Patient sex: F
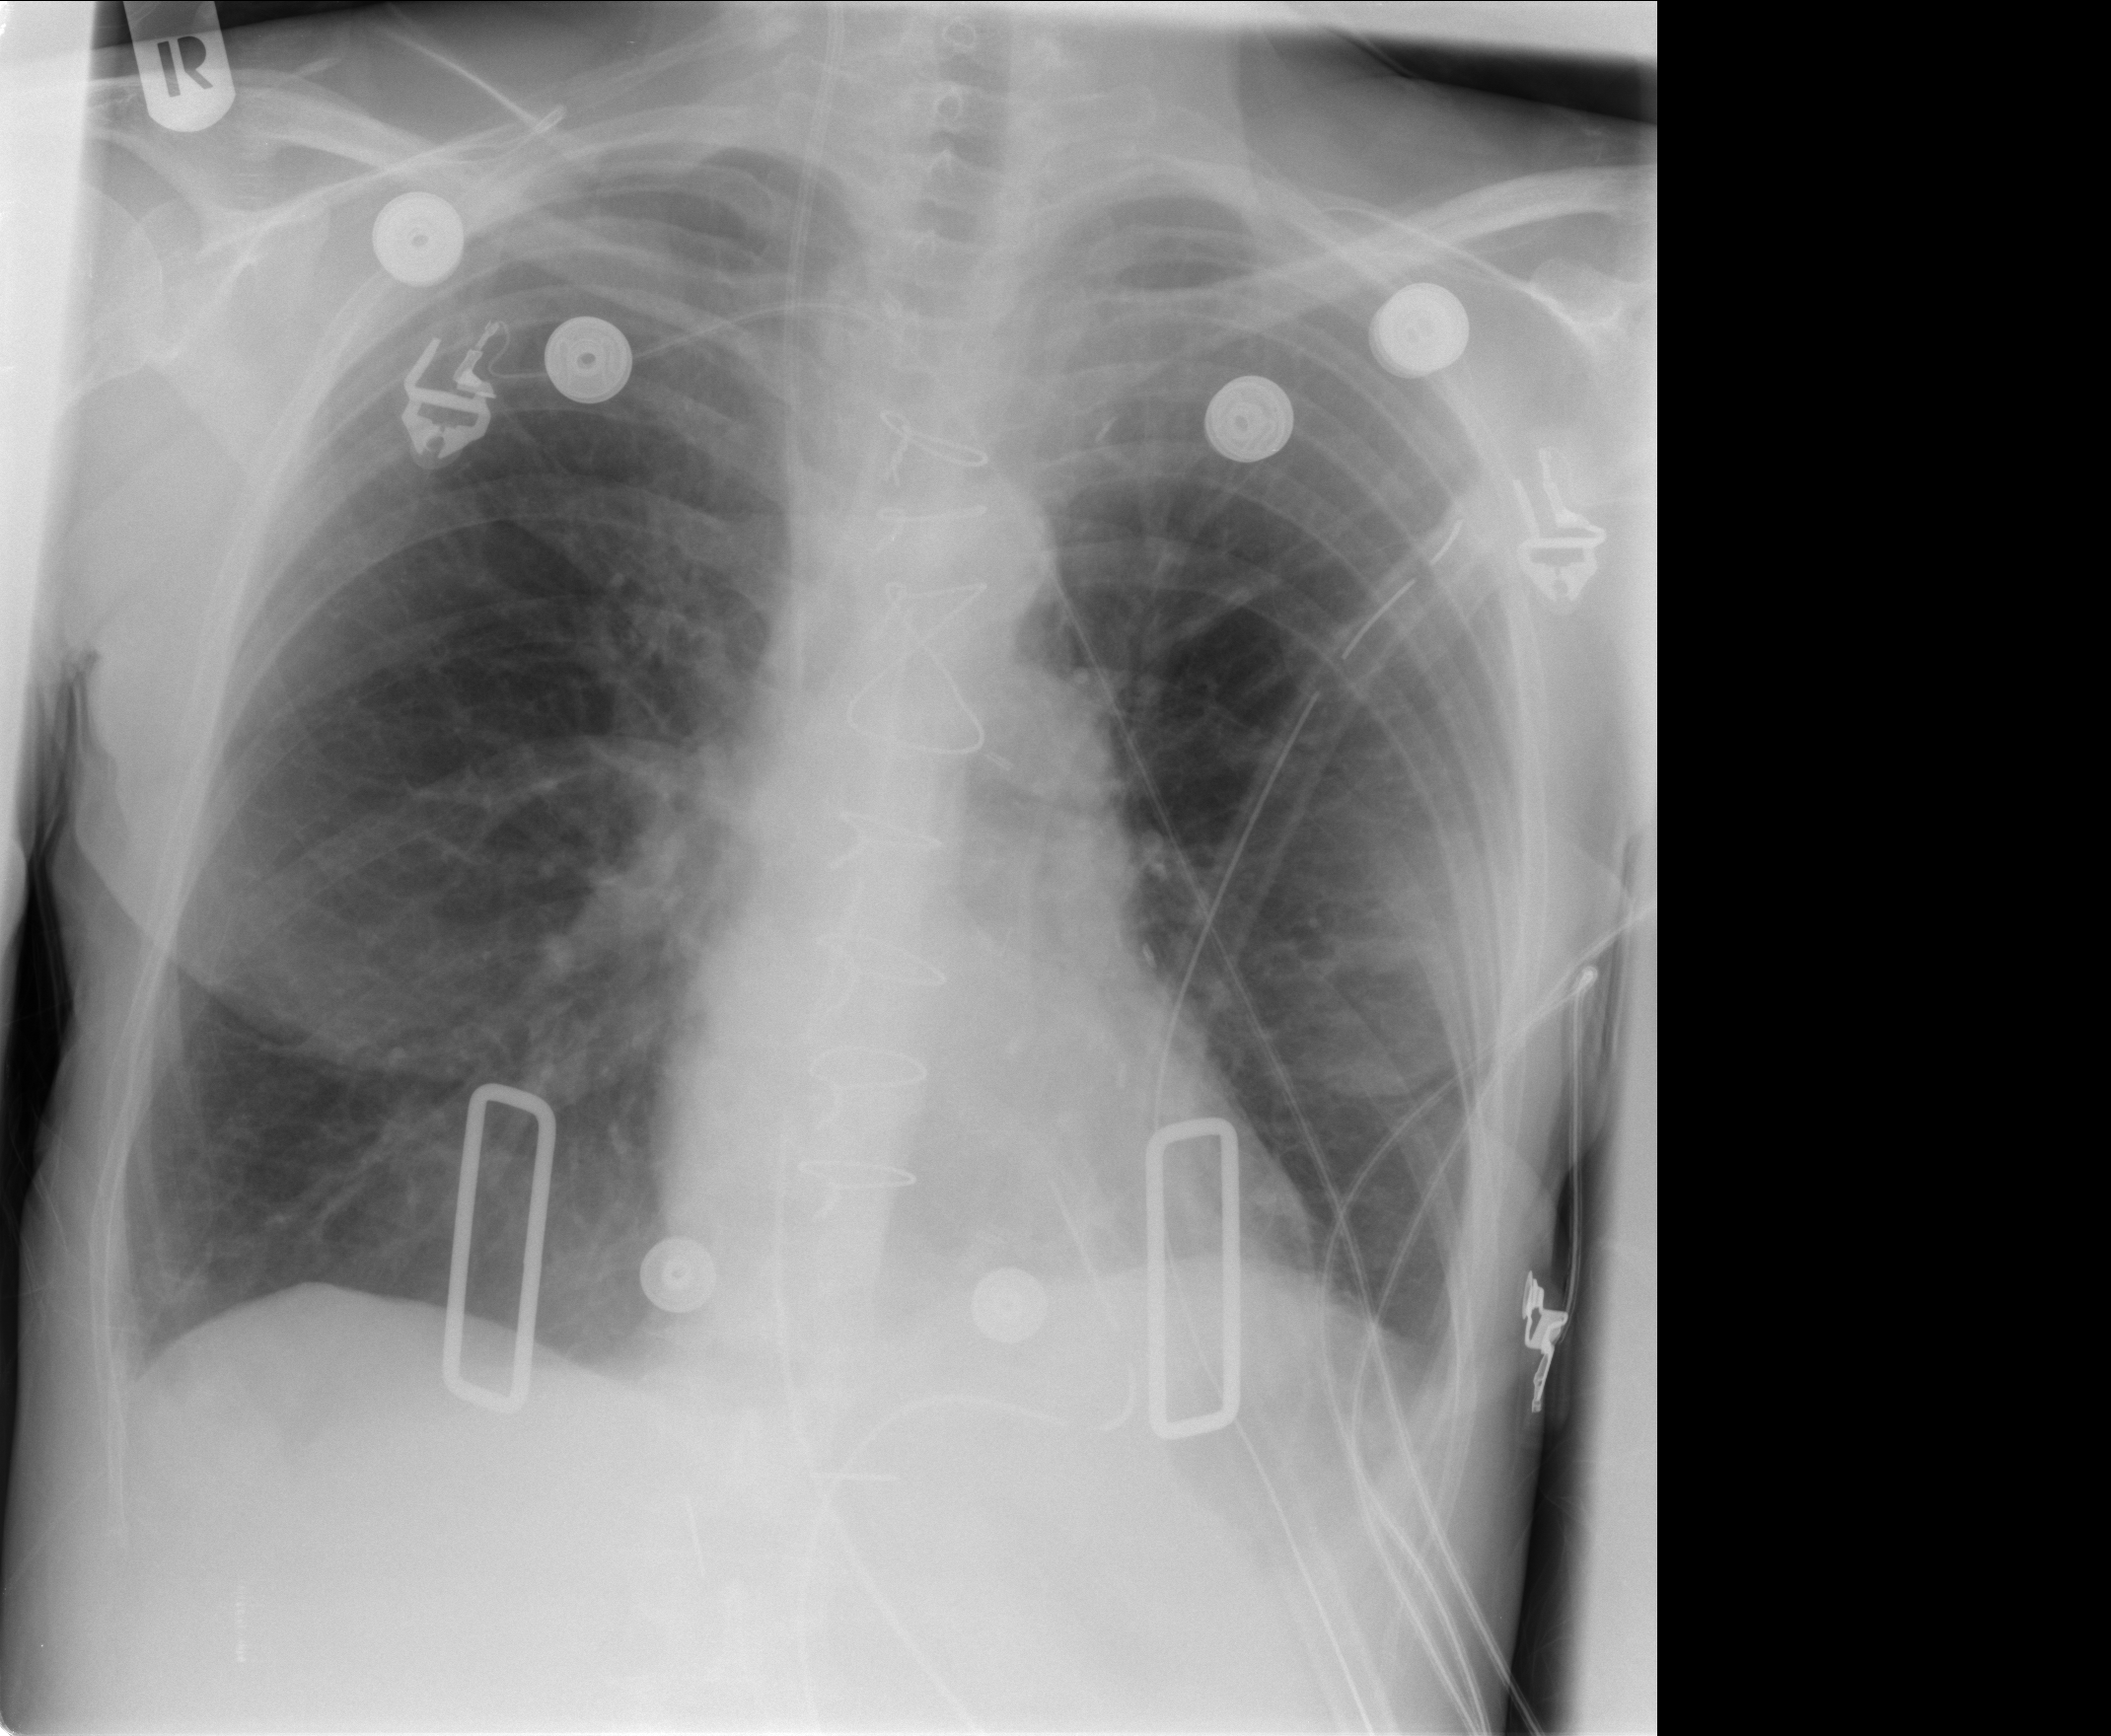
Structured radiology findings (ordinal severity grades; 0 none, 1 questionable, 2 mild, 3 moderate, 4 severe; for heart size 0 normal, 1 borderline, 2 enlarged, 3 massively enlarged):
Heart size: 0
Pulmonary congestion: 0
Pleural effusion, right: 0
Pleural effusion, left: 1
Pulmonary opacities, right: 0
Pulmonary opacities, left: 0
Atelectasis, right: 0
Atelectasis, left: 0